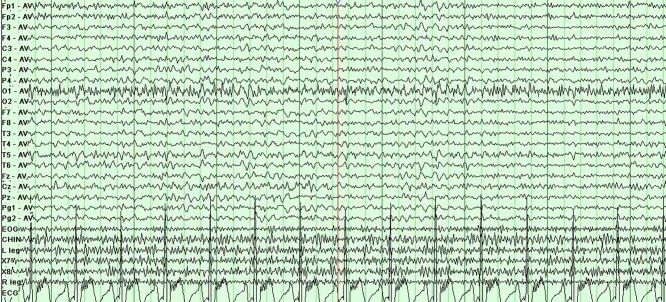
Electroencephalogram shows sharp-slow and delta discharges; bilateral frontal area.
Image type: electrography (eeg)